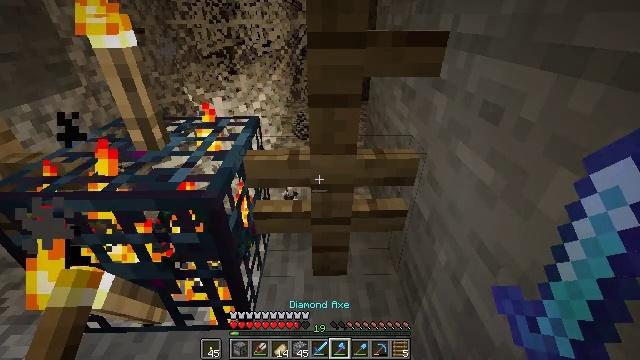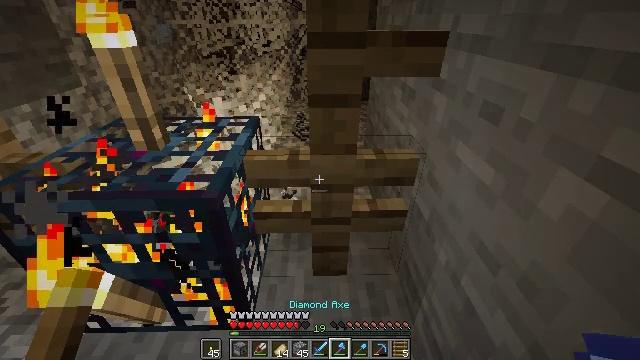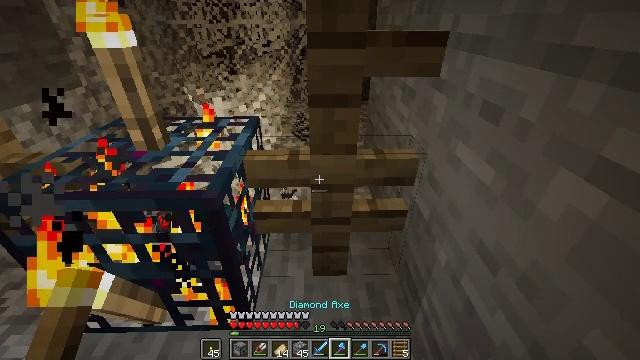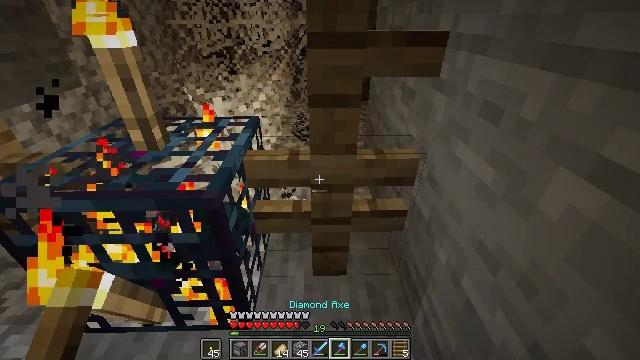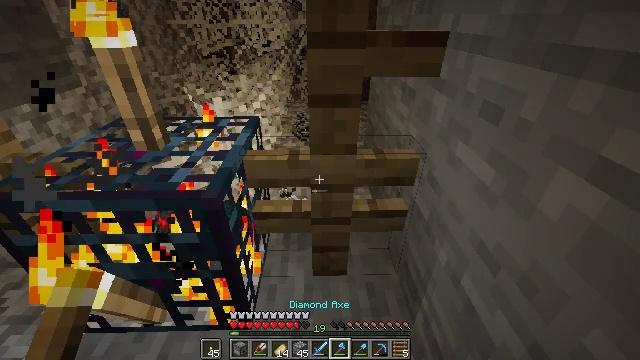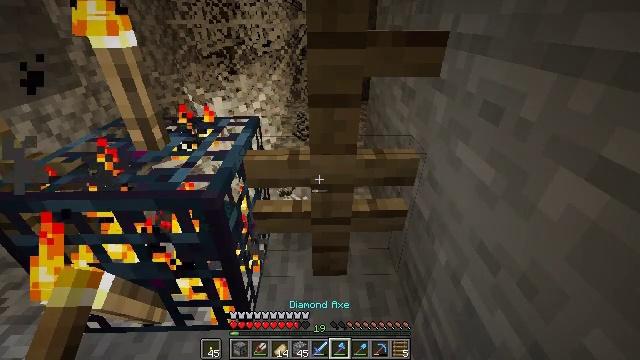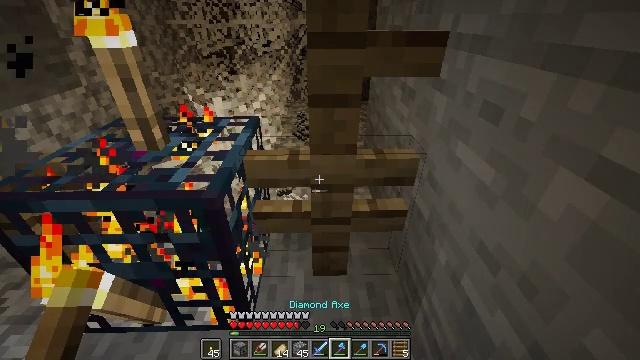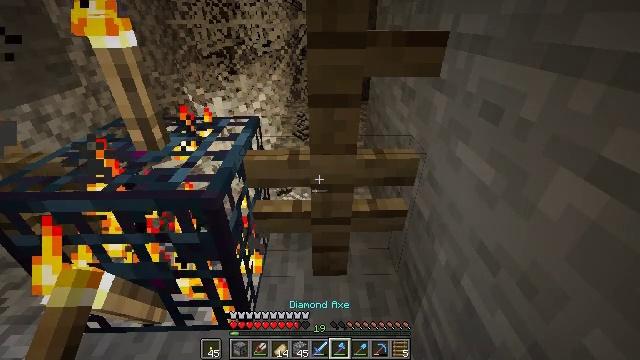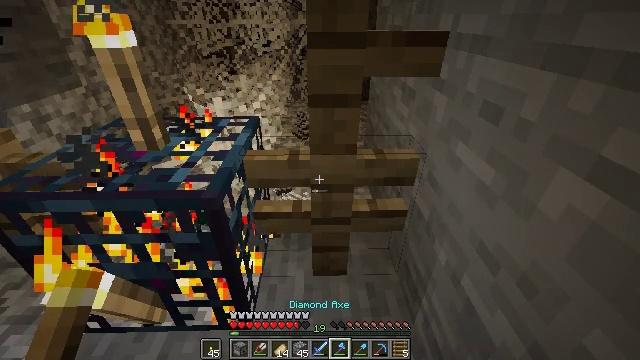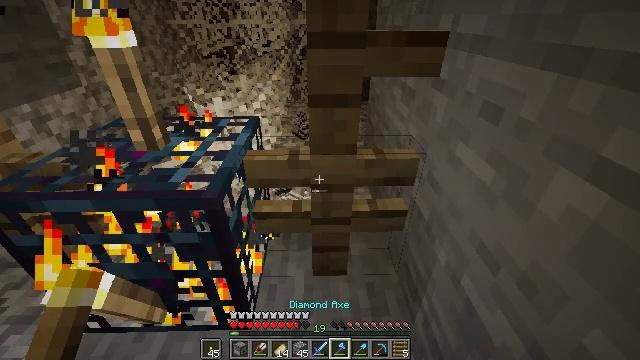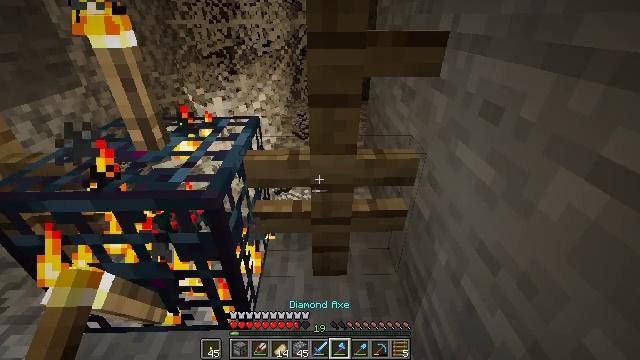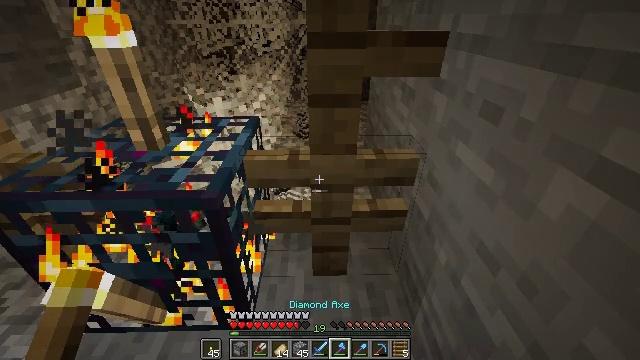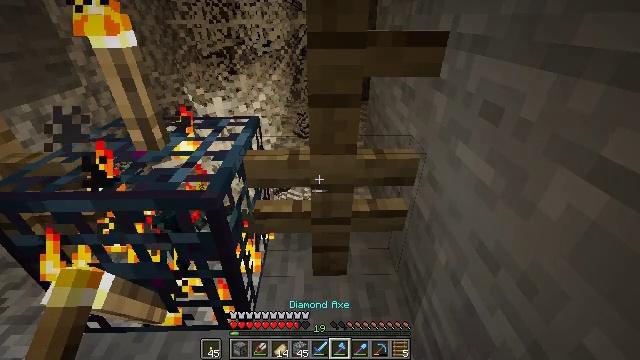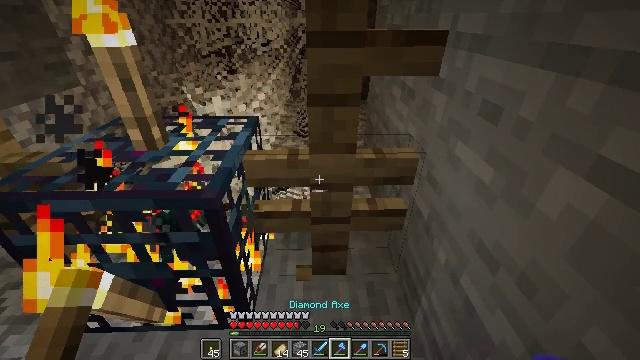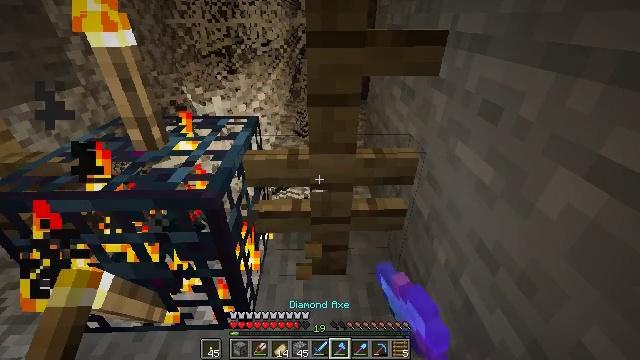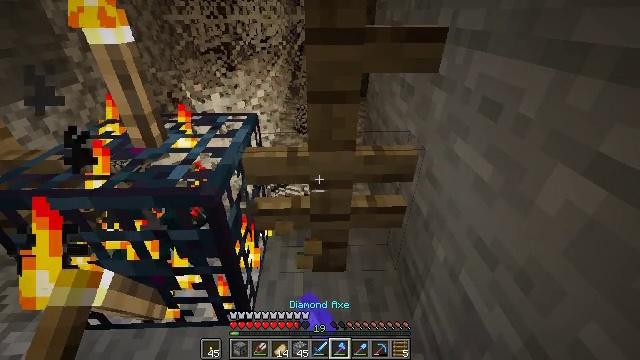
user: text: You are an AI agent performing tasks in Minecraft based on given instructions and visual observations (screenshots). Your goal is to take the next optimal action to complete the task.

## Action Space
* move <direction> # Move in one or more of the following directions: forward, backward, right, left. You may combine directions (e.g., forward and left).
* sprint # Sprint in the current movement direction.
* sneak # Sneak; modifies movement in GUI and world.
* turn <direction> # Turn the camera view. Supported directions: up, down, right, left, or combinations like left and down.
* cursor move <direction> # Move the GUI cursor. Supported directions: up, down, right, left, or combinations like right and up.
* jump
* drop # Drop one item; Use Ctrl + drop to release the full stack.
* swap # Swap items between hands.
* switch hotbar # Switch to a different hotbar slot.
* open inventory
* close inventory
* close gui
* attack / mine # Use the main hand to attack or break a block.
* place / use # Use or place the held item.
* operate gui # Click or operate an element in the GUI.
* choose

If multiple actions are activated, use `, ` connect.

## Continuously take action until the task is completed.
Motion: motion action
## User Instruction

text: Left-click to destroy the oak fence.
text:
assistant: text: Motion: no_op
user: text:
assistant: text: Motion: no_op
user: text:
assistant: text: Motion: no_op
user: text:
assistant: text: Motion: no_op
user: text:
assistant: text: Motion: no_op
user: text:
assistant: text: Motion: no_op
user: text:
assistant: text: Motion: no_op
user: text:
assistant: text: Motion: no_op
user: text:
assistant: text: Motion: no_op
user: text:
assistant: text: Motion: no_op
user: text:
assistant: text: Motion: no_op
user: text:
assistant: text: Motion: no_op
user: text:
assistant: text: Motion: attack / mine
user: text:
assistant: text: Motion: attack / mine
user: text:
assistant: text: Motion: attack / mine
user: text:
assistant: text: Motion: attack / mine
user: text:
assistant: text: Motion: attack / mine
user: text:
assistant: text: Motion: attack / mine
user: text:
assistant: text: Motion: attack / mine
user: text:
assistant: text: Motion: attack / mine
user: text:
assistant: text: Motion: attack / mine
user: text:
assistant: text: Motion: attack / mine
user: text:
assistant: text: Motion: attack / mine
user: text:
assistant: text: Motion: attack / mine
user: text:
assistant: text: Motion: attack / mine
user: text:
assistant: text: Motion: attack / mine
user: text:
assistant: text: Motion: attack / mine
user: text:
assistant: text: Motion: attack / mine
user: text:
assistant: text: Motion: attack / mine
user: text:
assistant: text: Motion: attack / mine